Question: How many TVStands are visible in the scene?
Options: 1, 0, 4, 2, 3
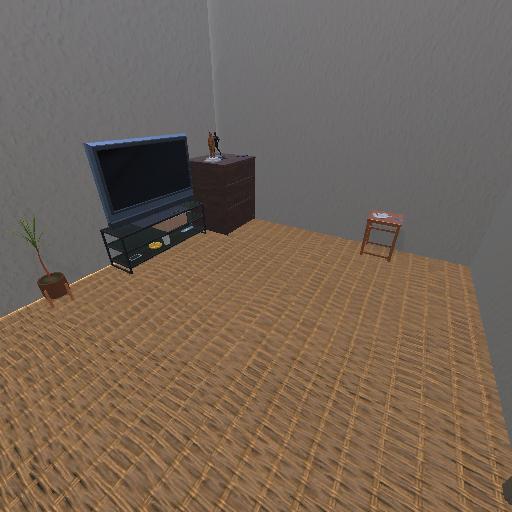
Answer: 1